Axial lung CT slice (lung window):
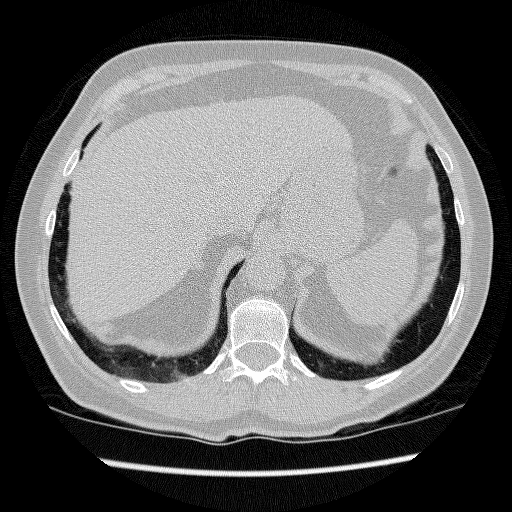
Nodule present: no